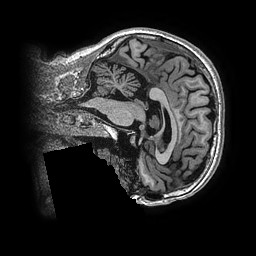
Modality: T1w
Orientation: sagittal
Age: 65
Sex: female
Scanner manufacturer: ge
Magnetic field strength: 3 T
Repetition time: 0.006952 s
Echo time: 0.00292 s